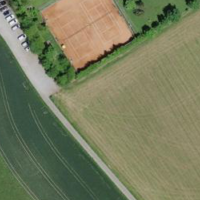
EUNIS habitat code: 52
Species observed at this site:
Galium mollugo